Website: ulta-beauty
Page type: payment
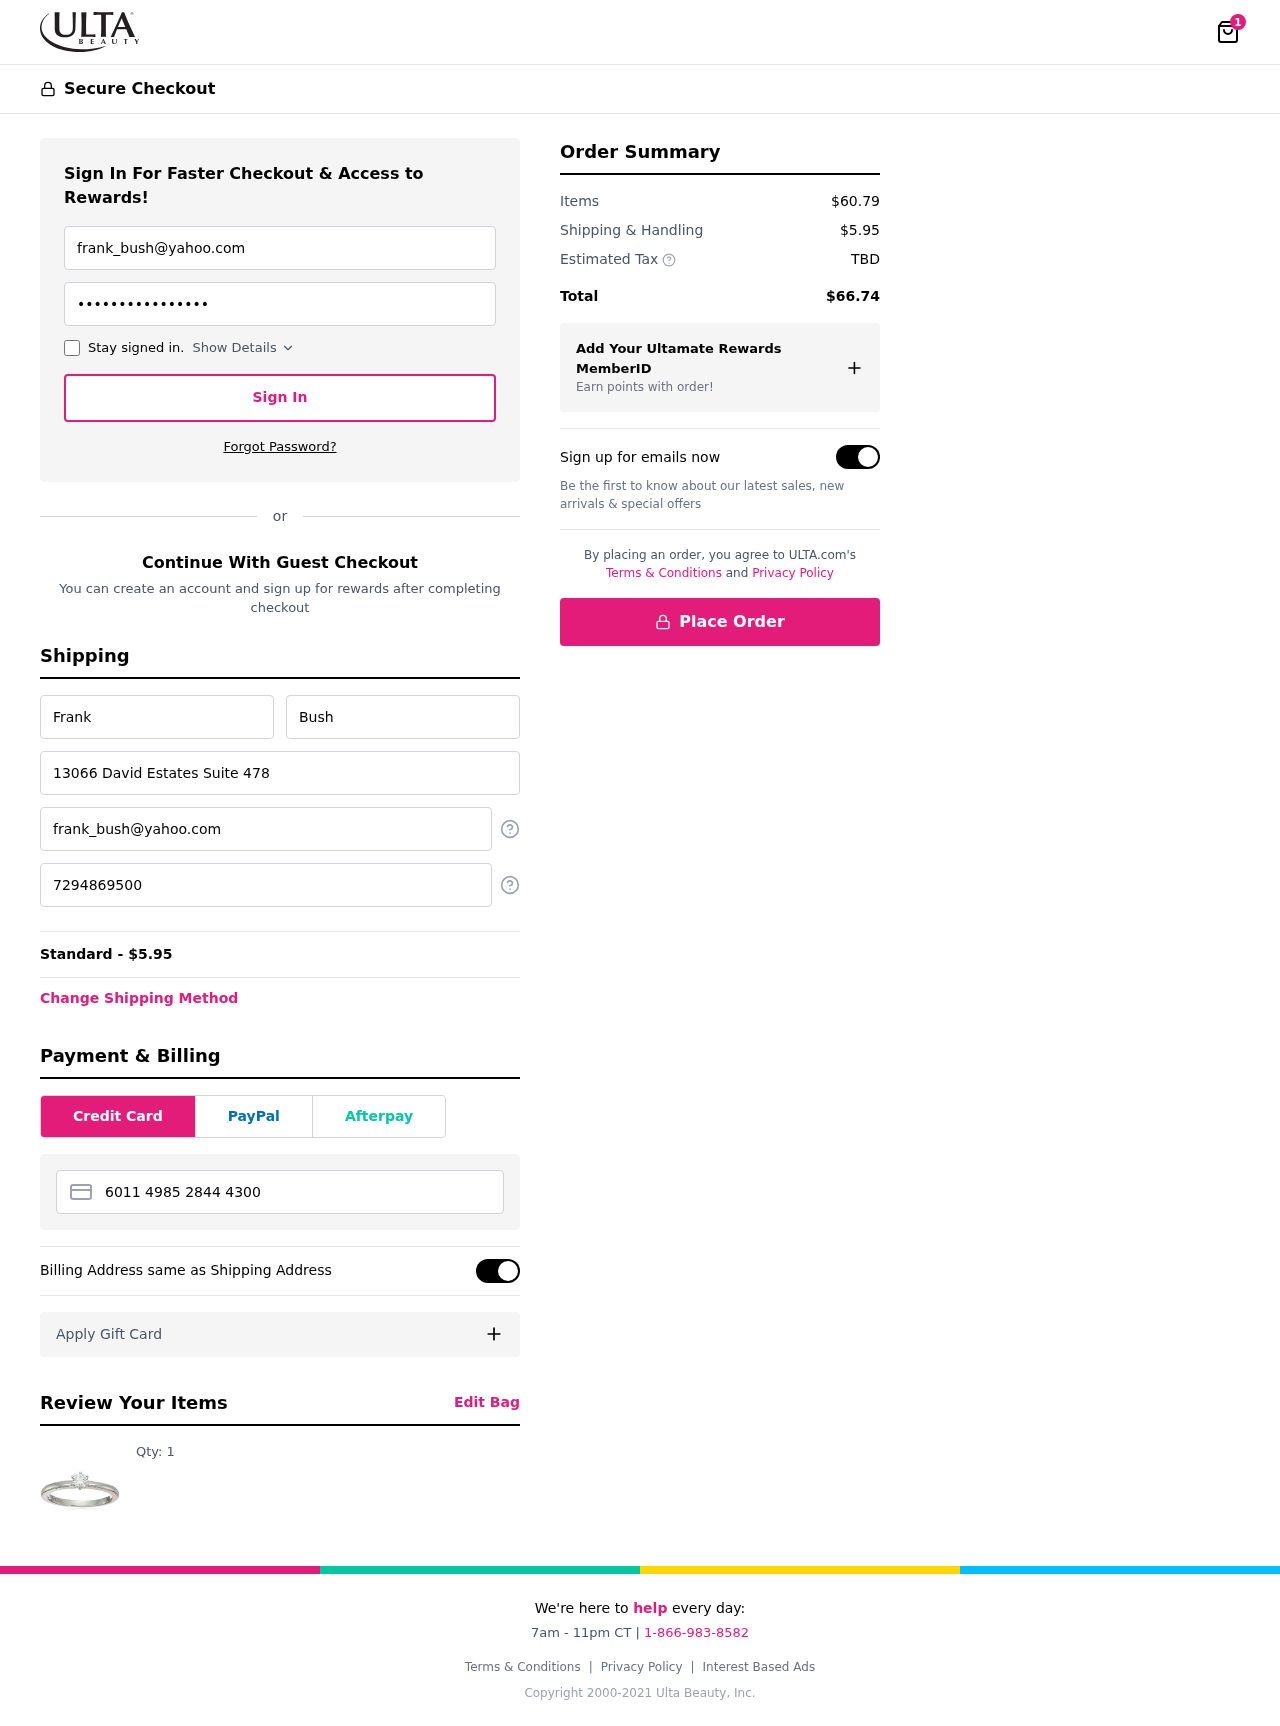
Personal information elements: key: PII_CARD_NUMBER
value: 6011 4985 2844 4300
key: PII_EMAIL
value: frank_bush@yahoo.com
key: PII_FIRSTNAME
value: Frank
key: PII_LASTNAME
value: Bush
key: PII_PHONE
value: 7294869500
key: PII_STREET
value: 13066 David Estates Suite 478
Product elements: key: PRODUCT1_QUANTITY
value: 1
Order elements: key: ORDER_NUM_ITEMS
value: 1
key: ORDER_SHIPPING_COST
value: $5.95
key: ORDER_SHIPPING_COST
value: Standard - $5.95
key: ORDER_SUBTOTAL
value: $60.79
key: ORDER_TAX
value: TBD
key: ORDER_TOTAL
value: $66.74